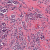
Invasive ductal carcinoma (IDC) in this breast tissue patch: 1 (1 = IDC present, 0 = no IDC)